Interaction volume radius: 10 \u00c5
Interaction volume height: 15 \u00c5
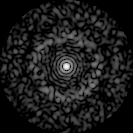
Disorder parameter: 0.8513